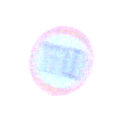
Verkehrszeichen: Geschwindigkeit110
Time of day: MorningAfternoon
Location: Outdoor (Nature)
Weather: PartlyCloudy
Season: NotSpecified
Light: Natural